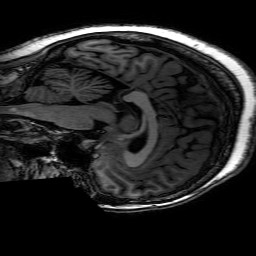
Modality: T1w
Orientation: sagittal
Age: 45
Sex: female
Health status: healthy